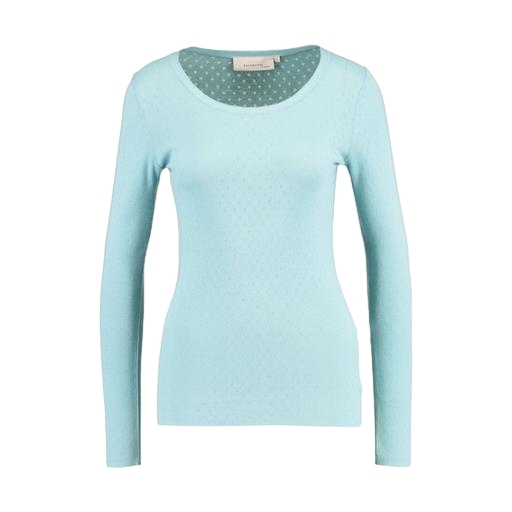
blue anna thermal long sleeve top, blue still long-sleeved top, longsleeve t-shirt, white background